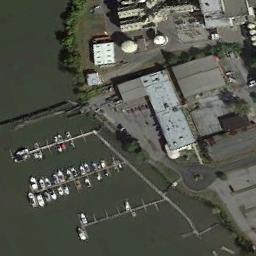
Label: harbor